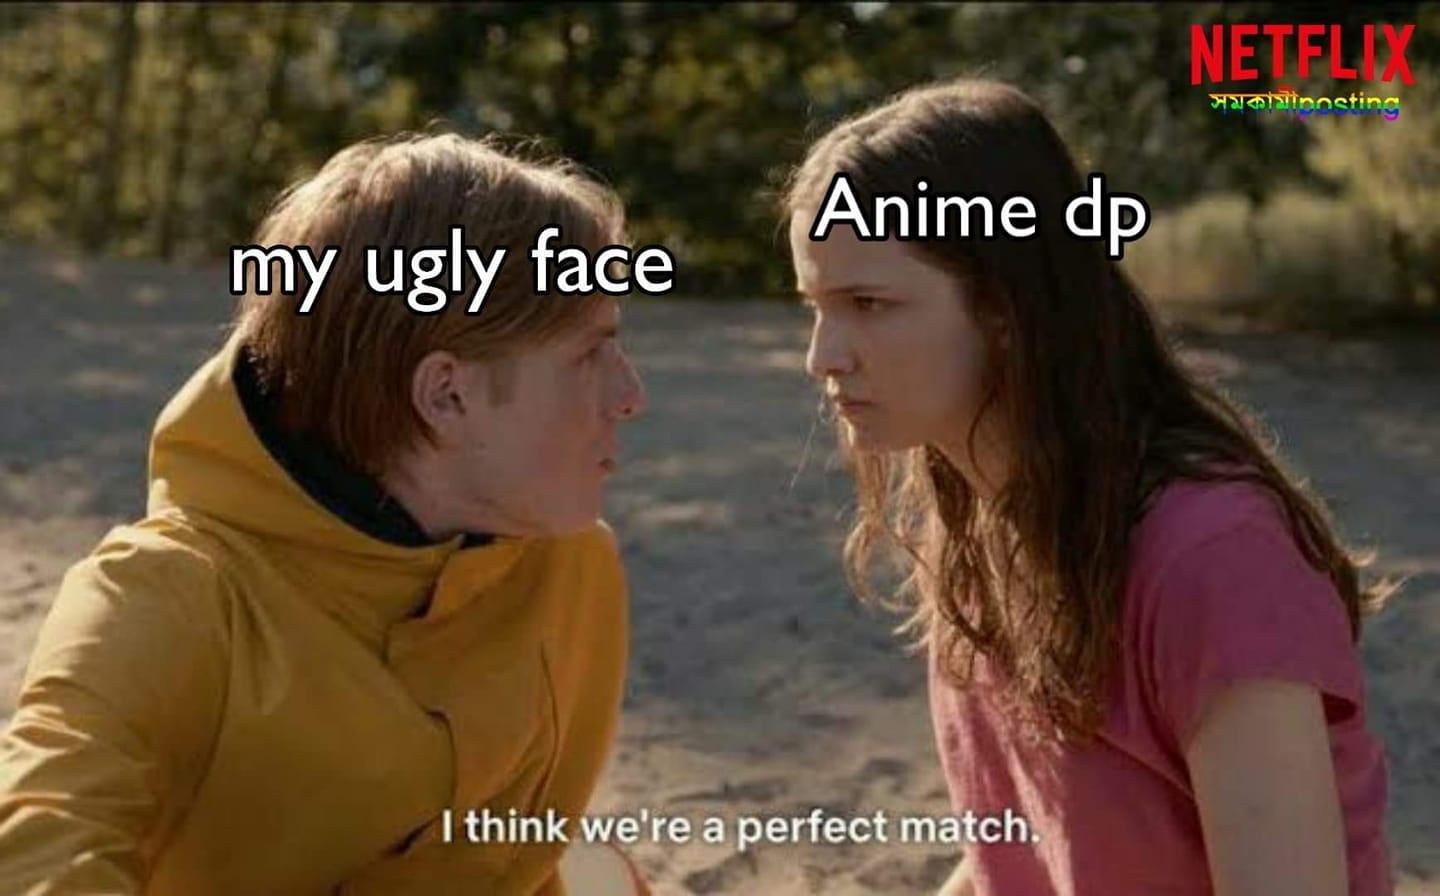
Caption: my ugly face    Anime dp     I think we're a perfect match.
Label: non-hate